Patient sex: M
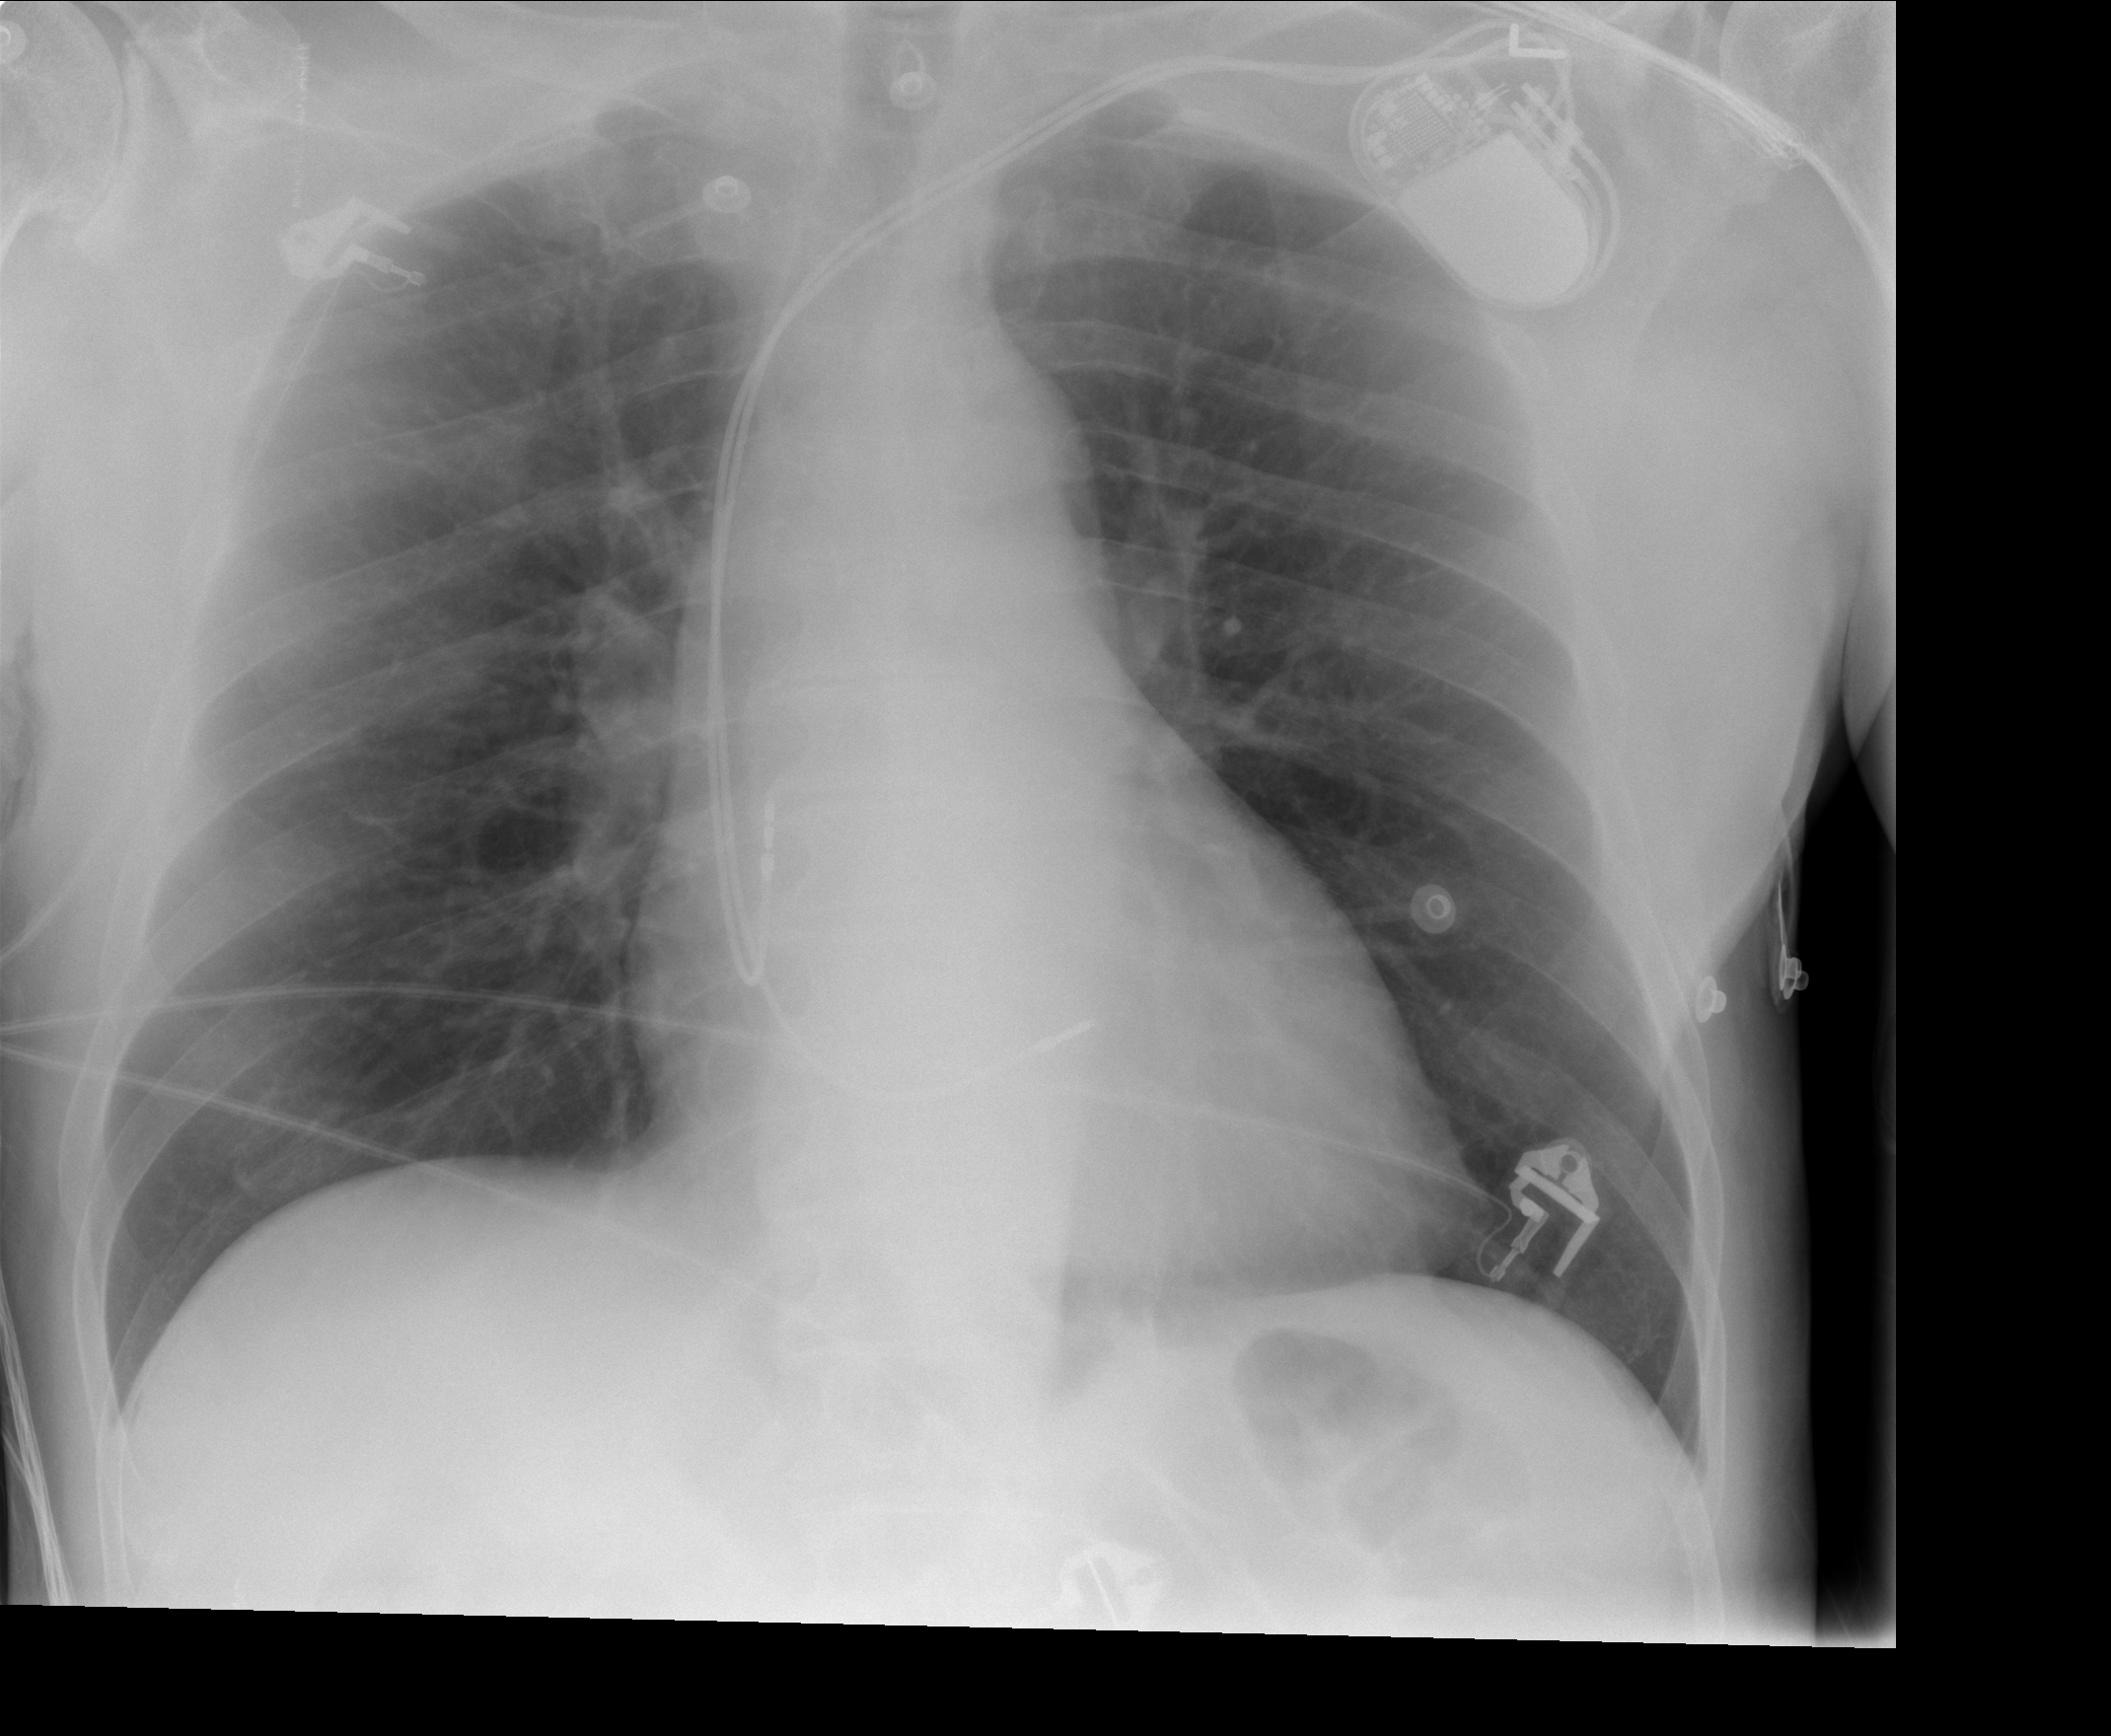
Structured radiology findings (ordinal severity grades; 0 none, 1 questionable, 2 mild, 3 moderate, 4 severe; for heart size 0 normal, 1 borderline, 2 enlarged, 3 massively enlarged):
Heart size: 0
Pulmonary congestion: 0
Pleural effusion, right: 0
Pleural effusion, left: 0
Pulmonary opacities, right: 0
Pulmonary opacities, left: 0
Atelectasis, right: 0
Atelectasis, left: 0